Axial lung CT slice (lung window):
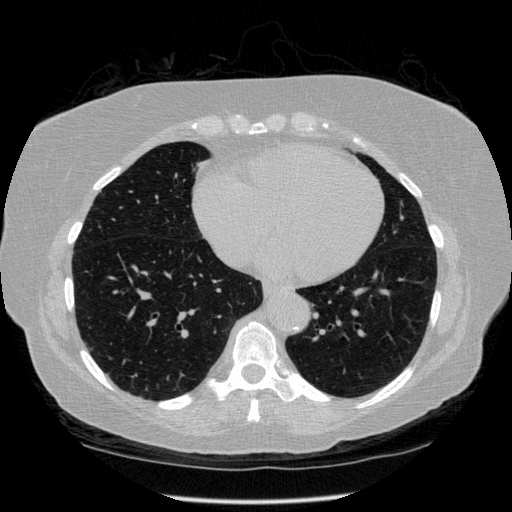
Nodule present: no